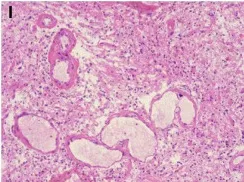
Post-operative pathology. Showed necrosis of the left frontal brain tissue and hyperplasia of histocytes without neoplastic cells.
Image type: pathology (h&e)